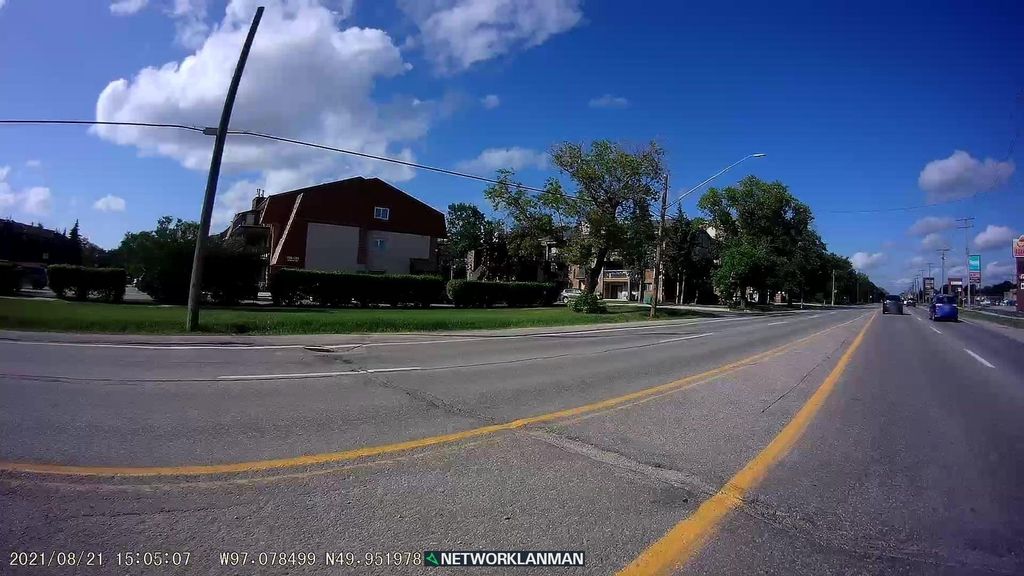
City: winnipeg